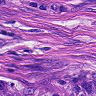
Metastatic tissue present: yes